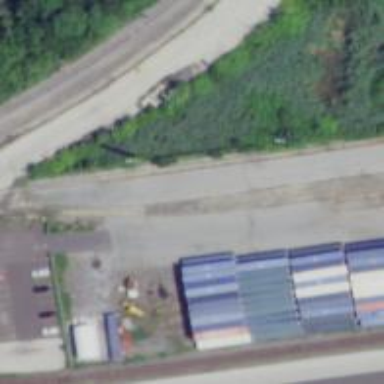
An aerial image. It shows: Railway siding with rails.